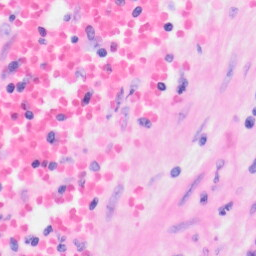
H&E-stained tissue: Kidney